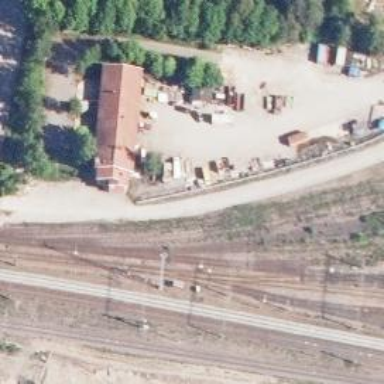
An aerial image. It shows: Railway signal.